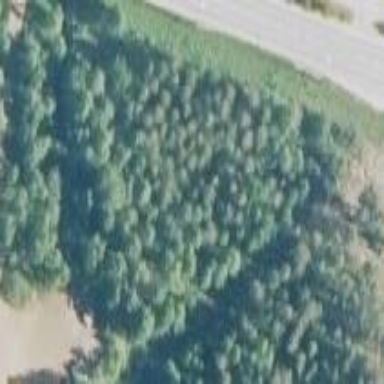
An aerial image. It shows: Evergreen needle-leaved woodland.